Field crop: tomato
Growth stage: 1
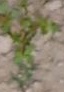
Species: portulaca